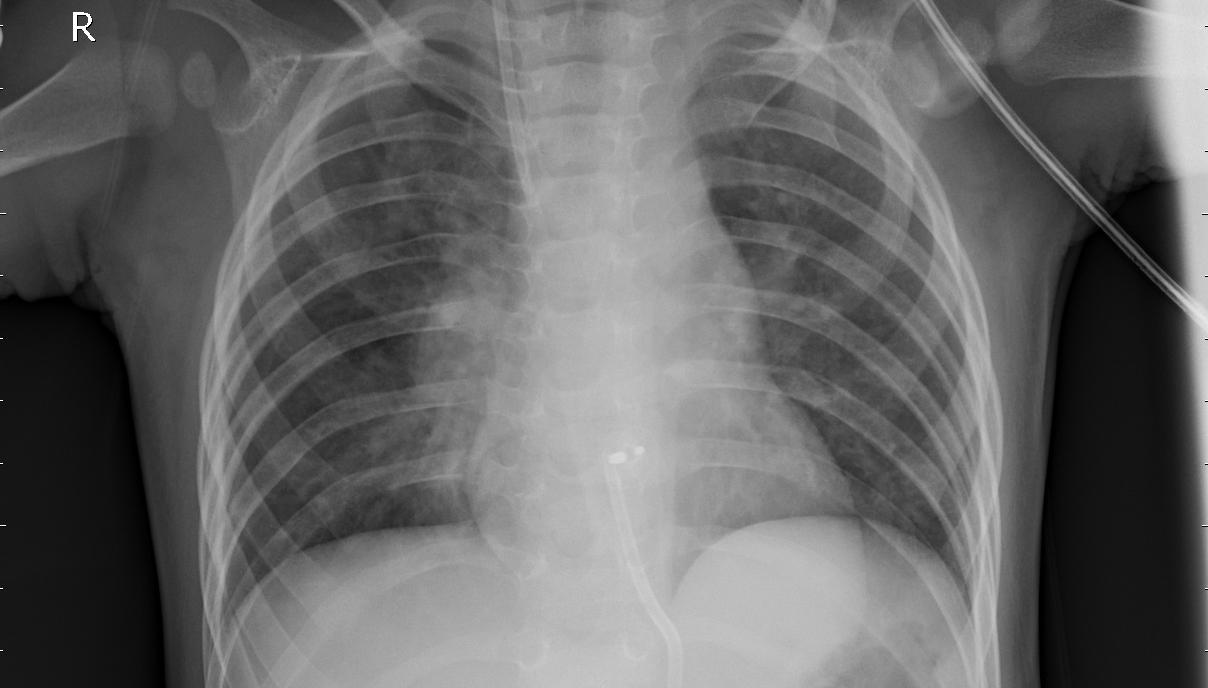
Diagnosis: PNEUMONIA